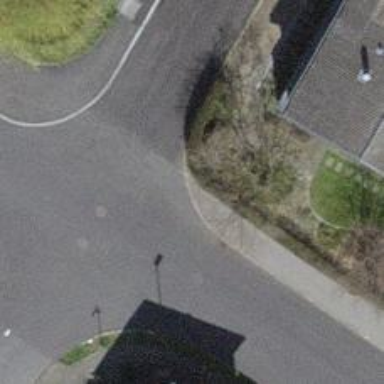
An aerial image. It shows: Kerb barrier.